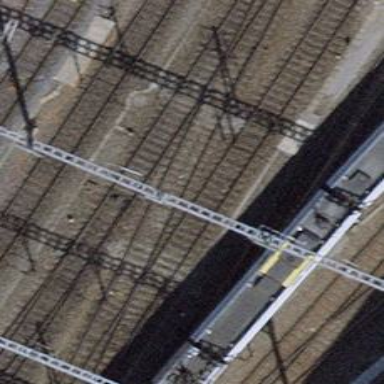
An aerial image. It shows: Single-track electrified railway siding with contact line.